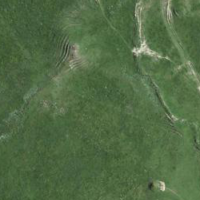
EUNIS habitat code: 23
Species observed at this site:
Rhinanthus minor